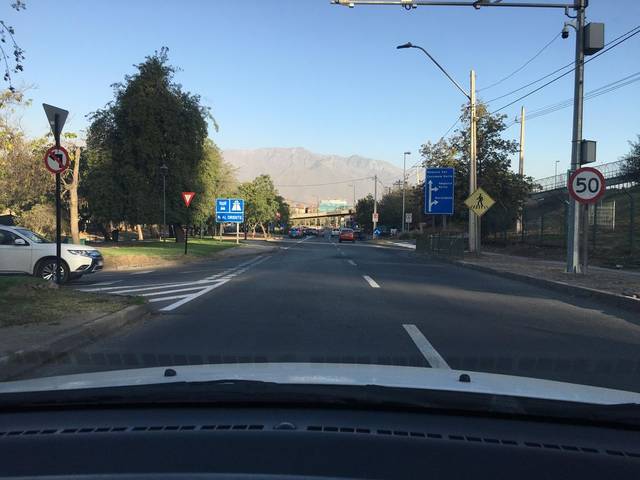
Region: Chile
Coordinates: -33.388, -70.6